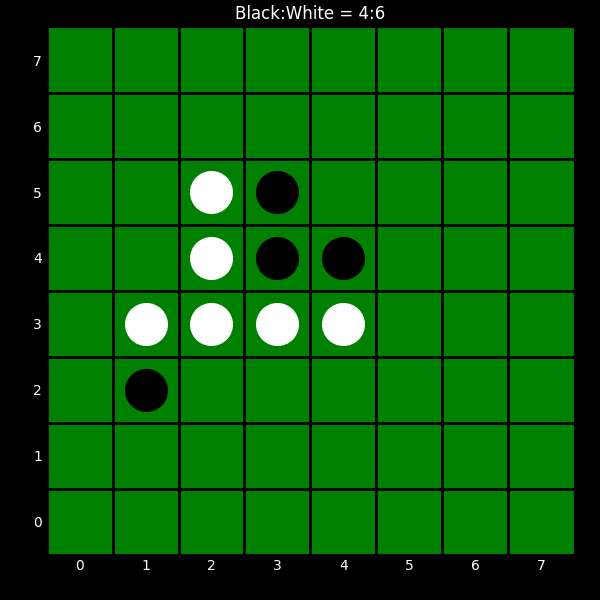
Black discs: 4
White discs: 6